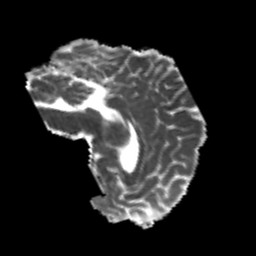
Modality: MD
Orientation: sagittal
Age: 21
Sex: male
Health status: healthy
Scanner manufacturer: philips
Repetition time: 7.393 s
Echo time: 0.08599 s